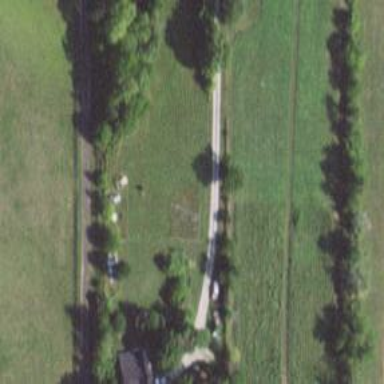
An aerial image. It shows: Driveway.